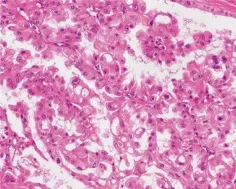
Pathological findings of nephrectomy specimen. Microscopic findings , hematoxylin, and ,eosin stain, x200).
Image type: pathology (h&e)